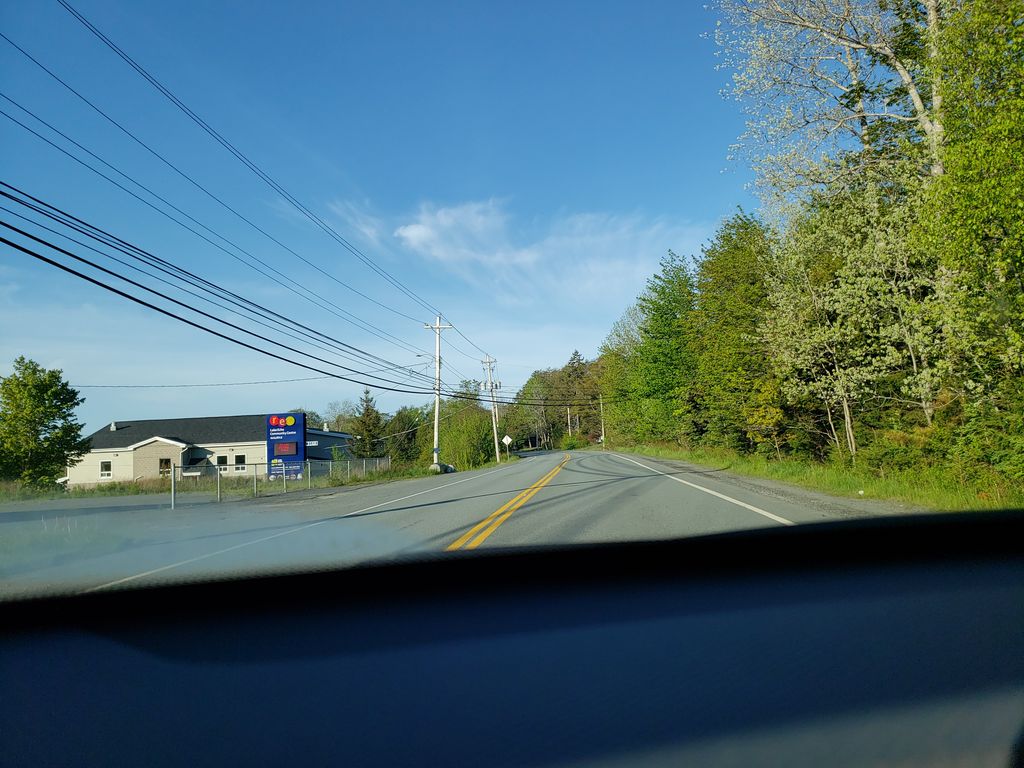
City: halifax